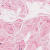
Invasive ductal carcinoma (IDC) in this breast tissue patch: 0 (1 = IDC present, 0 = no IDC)